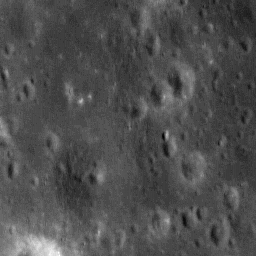
Host type: background_regolith
Lunar coordinates: latitude nan, longitude nan